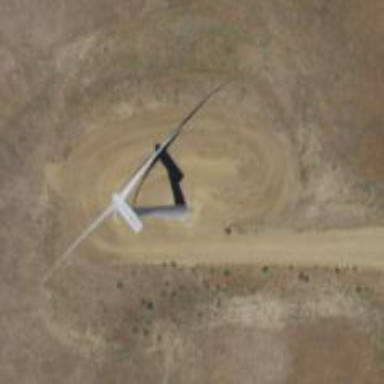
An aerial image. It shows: Wind generator using horizontal axis wind turbines.